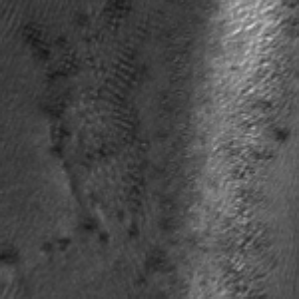
Label: frost